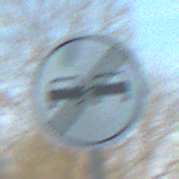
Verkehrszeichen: EndeUeberholverbot
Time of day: MorningAfternoon
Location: Outdoor (Suburban)
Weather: Clear
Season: NotSpecified
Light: Natural